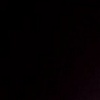
Label: space